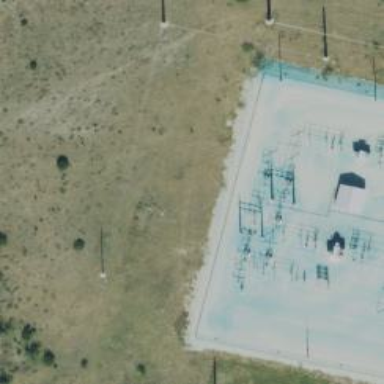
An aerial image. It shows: Switch used for power control.